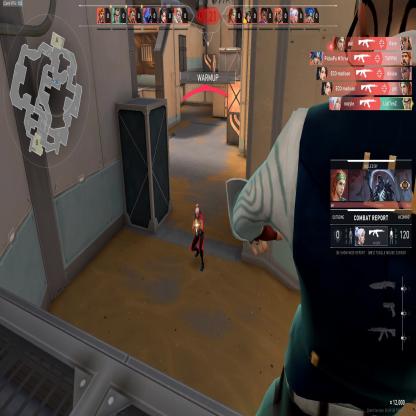
Label: enemy